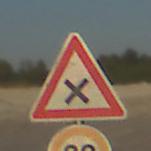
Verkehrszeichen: KreuzungOderEinmuendung
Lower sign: Geschwindigkeit80
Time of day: SunriseSunset
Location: Outdoor (Beach)
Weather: Clear
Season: NotSpecified
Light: Natural